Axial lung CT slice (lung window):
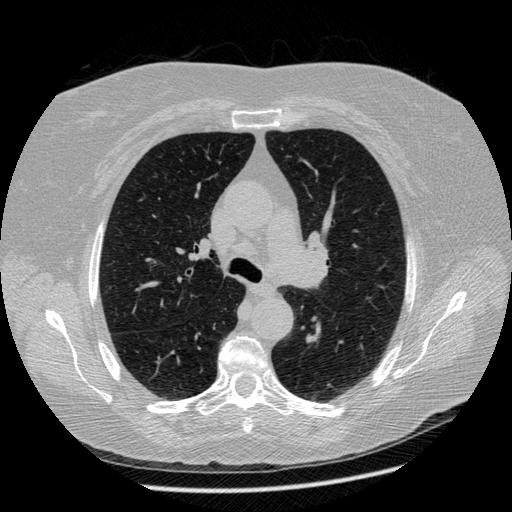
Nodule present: no